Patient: sex M, age 61
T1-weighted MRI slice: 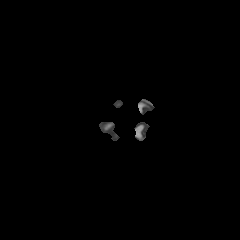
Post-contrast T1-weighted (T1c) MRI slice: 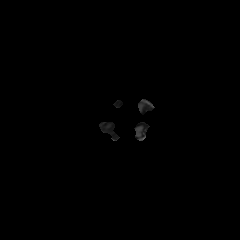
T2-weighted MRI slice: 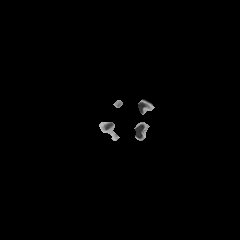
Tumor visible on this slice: no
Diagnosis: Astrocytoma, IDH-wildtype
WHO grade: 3